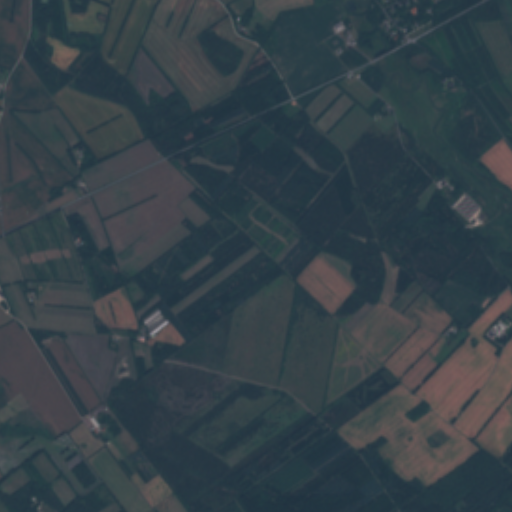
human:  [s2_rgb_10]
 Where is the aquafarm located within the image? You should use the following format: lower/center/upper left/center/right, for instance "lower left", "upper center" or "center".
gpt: The aquafarm is located in the center right of the image.
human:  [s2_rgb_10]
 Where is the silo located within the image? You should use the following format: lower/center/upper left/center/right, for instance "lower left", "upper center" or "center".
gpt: The silo is located in the center right of the image.
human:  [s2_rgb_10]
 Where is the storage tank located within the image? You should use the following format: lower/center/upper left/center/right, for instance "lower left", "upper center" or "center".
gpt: The storage tank is located in the center right of the image.
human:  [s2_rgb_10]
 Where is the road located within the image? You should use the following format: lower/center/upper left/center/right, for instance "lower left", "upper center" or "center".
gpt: There is no road in the image.